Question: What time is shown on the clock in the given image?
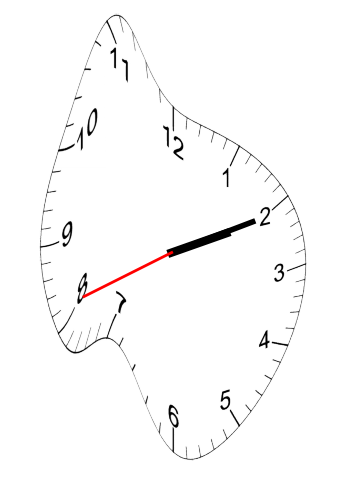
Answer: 02:10:41